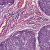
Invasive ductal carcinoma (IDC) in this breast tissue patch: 0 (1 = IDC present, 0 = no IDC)